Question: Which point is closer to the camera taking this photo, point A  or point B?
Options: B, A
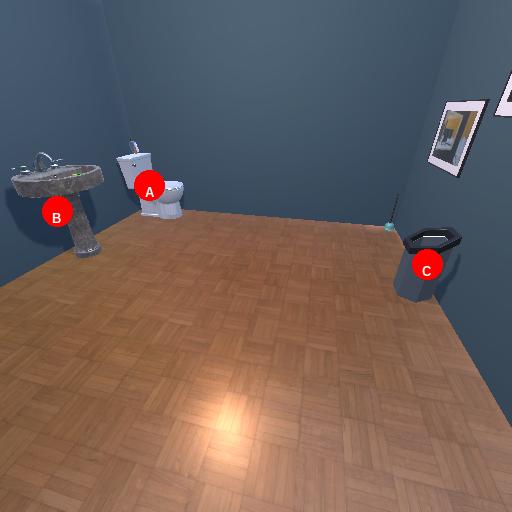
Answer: B